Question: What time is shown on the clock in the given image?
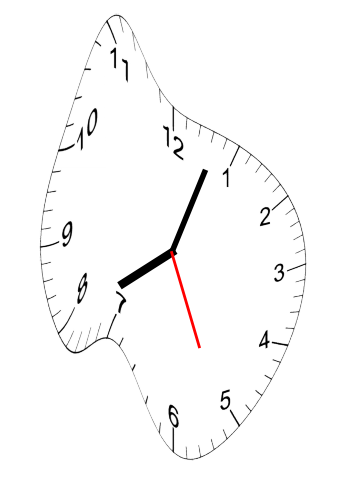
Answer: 08:03:26